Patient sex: F
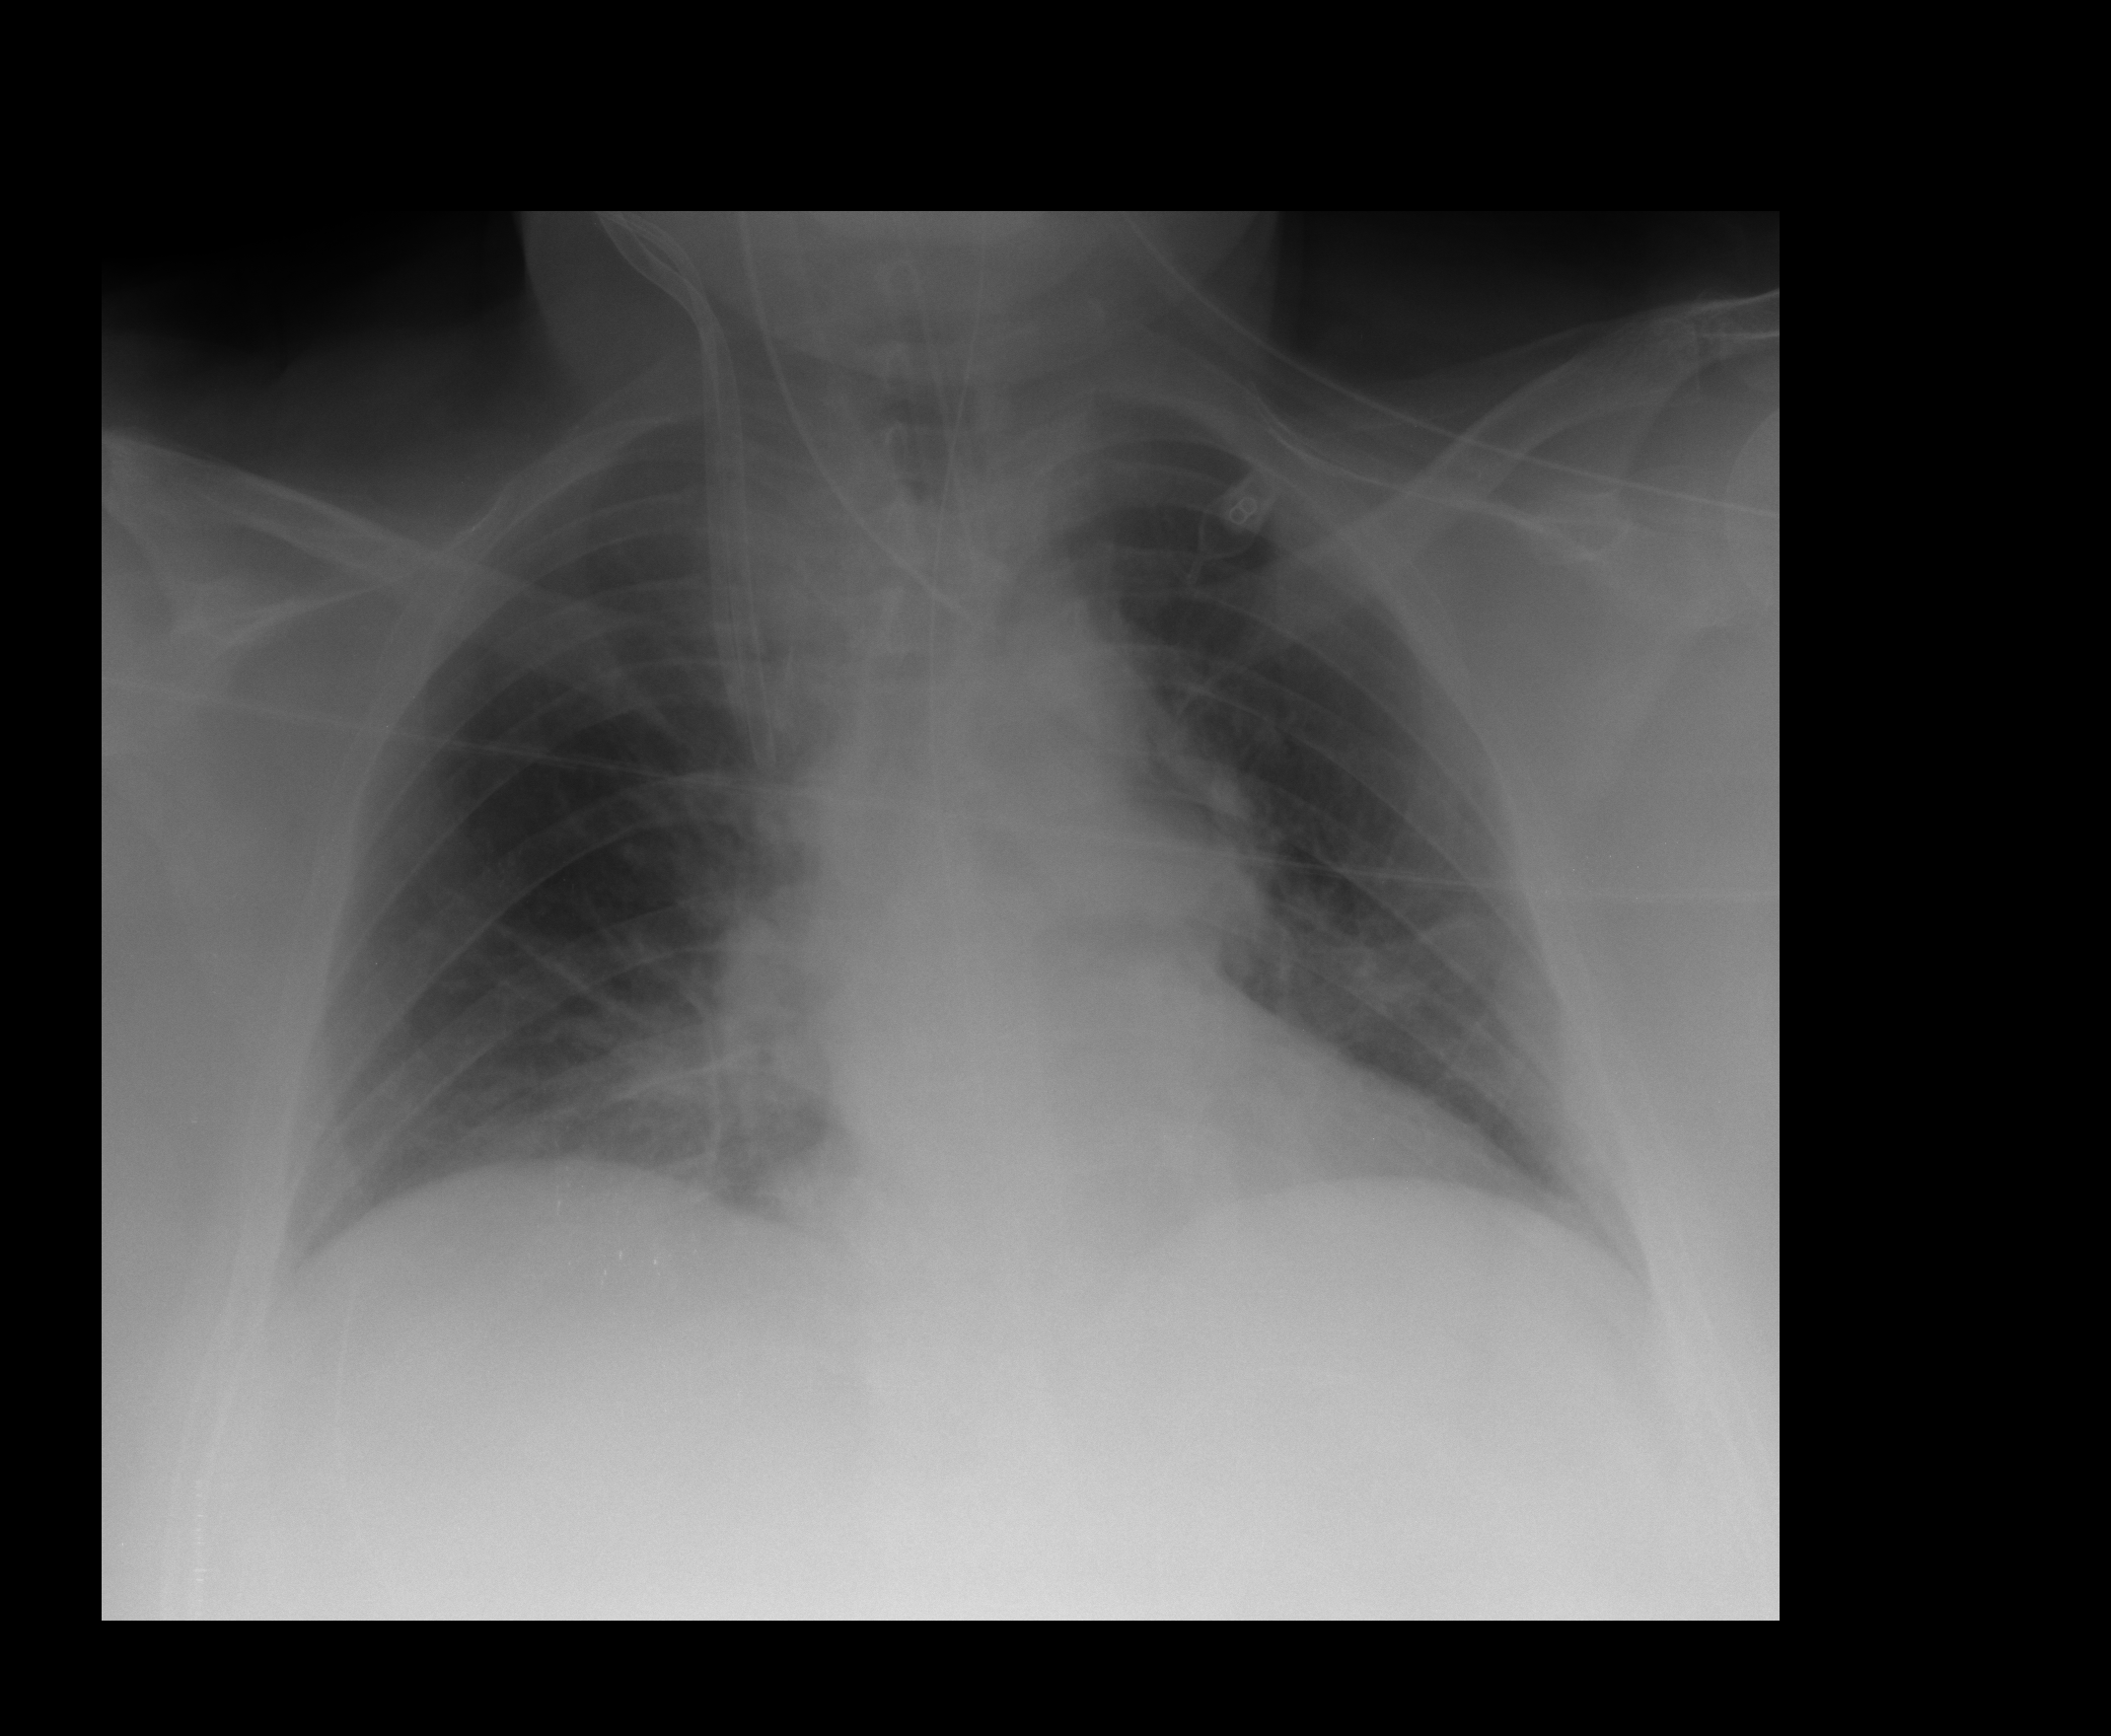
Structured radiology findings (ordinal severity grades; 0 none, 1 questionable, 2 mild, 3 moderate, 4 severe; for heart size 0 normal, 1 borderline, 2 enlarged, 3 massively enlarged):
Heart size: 0
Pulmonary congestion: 2
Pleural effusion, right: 0
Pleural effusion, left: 0
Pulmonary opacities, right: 2
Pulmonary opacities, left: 0
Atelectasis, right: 2
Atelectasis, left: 2